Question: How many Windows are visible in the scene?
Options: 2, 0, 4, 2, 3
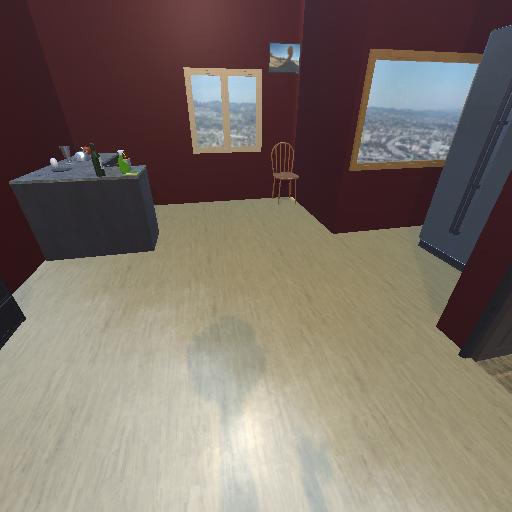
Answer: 2